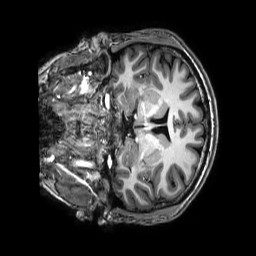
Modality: T1w
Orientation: coronal
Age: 22
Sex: male
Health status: healthy
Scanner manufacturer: philips
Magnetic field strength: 3 T
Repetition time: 0.009 s
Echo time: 0.003996 s